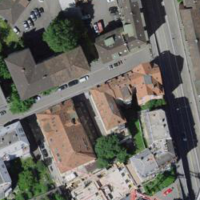
EUNIS habitat code: 54
Species observed at this site:
Daucus carota